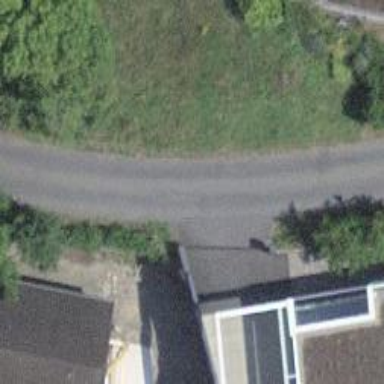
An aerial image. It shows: Residential road.